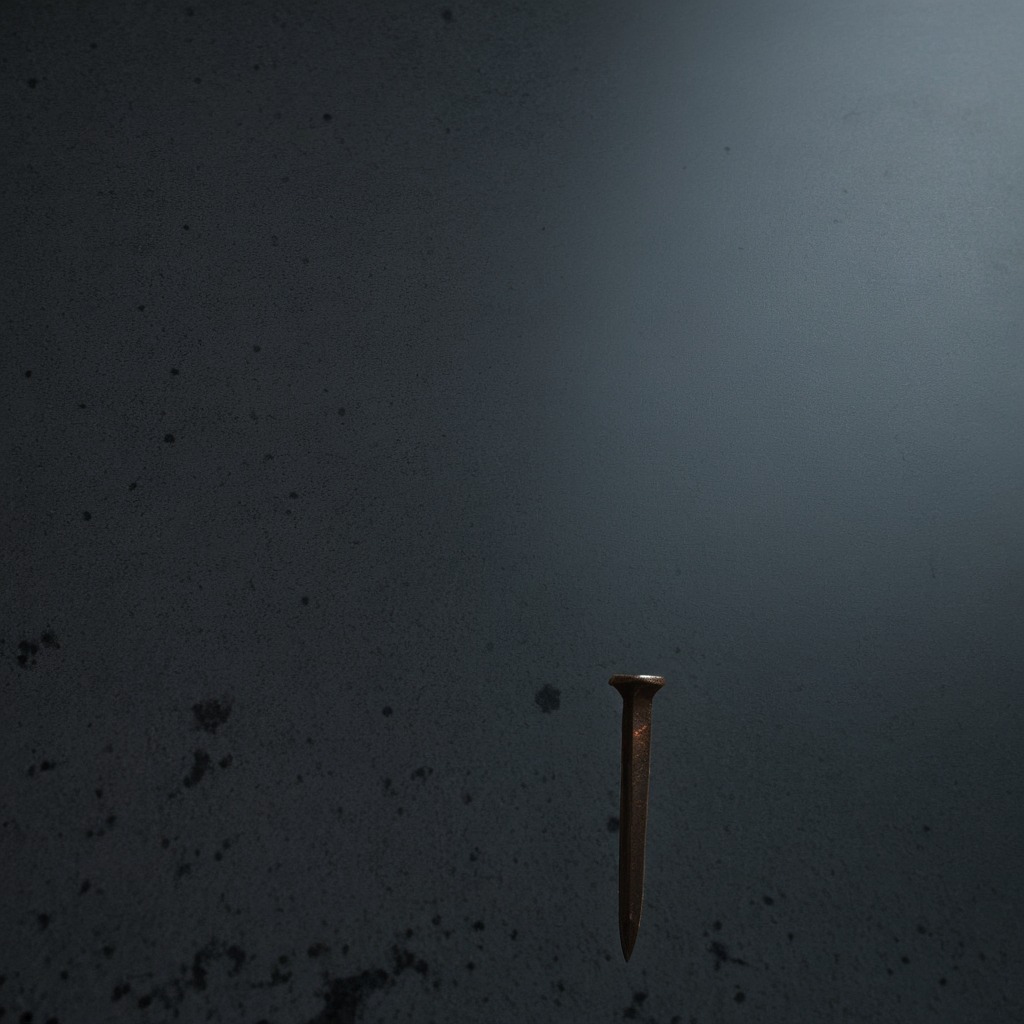
A nail is lying on a clean granite table inside a workshop at night.